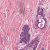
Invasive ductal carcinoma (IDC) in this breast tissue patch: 0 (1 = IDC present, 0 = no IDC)